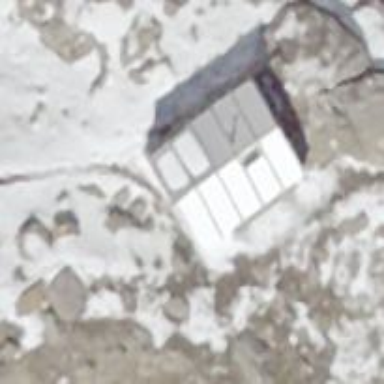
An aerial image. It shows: Wilderness hut for tourism.